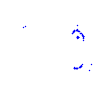
Particle: proton